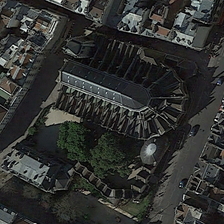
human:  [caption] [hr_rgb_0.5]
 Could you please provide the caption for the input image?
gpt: many buildings are around a church and several green trees .

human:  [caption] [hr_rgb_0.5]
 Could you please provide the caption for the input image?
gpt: many buildings are around a church and several green trees .

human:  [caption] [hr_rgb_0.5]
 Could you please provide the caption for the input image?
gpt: the white church is located in the center of the square .

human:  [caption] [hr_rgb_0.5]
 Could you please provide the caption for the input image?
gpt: the church is surrounded by dark green trees .

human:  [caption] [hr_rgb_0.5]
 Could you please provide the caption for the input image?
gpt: the white church is located in the center of the square .